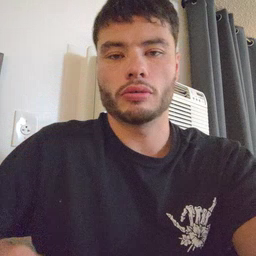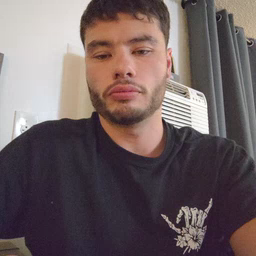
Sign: toy